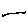
Label: line